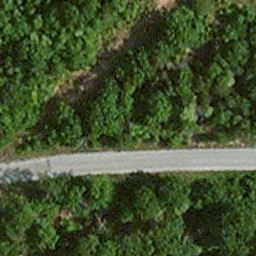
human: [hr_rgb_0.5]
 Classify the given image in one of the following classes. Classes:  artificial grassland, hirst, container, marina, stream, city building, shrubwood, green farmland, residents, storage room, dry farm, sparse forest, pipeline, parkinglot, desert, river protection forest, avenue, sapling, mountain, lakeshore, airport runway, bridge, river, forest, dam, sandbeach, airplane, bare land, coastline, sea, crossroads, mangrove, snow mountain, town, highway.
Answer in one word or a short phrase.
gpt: avenue